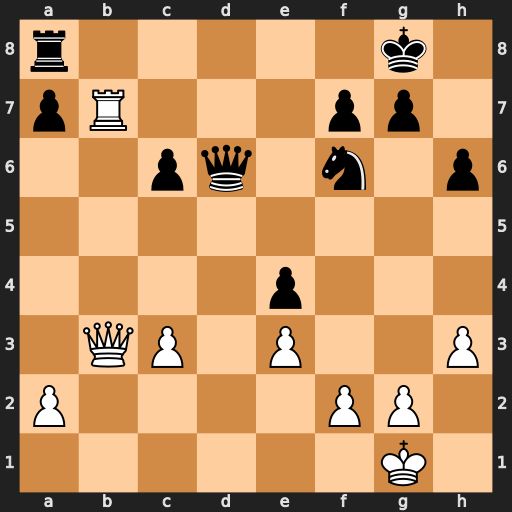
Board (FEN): r5k1/pR3pp1/2pq1n1p/8/4p3/1QP1P2P/P4PP1/6K1
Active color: w
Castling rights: -
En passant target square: -
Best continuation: Qxf7+ Kh8 Qxg7#